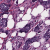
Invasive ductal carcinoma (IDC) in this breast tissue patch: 1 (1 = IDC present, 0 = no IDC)